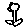
Label: flower